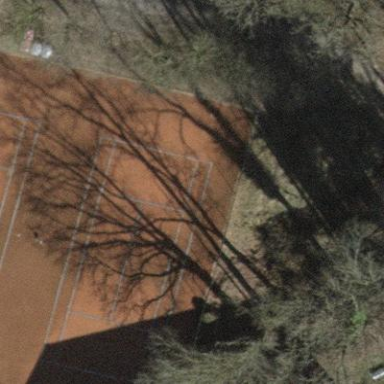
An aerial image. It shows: Tennis court on pitch designated for leisure land.